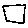
Label: square